Interaction volume radius: 5 \u00c5
Interaction volume height: 10 \u00c5
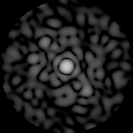
Disorder parameter: 0.8288